Question: Good day everyone! I would like to ask for help regarding my code here. The main concern is to search from the MySQL database the keyword provided by a textbox. Here's my GUI for reference.

When I type my search key on the text box and the selected a column on the combo box, the search query will have its output on the listview. I've tried numerous combinations to gain an output, but to no avail.
Here's my code for you to help me.
'''
Private Sub Search()
lviClientList.Items.Clear()
Dim strSqlSearch As String = "SELECT code, Company, StAdd, City, ContactPerson, Phone, Mobile, Email, Remarks FROM tblclients WHERE '@Column' LIKE '%" & txtSearchCriteria.Text & "%'"
Dim item As New ListViewItem()
If cboColumns.SelectedIndex = 0 Then
column = "code"
ElseIf cboColumns.SelectedIndex = 1 Then
column = "Company"
ElseIf cboColumns.SelectedIndex = 2 Then
column = "StAdd"
ElseIf cboColumns.SelectedIndex = 3 Then
column = "City"
ElseIf cboColumns.SelectedIndex = 4 Then
column = "ContactPerson"
ElseIf cboColumns.SelectedIndex = 5 Then
column = "Phone"
ElseIf cboColumns.SelectedIndex = 6 Then
column = "Mobile"
ElseIf cboColumns.SelectedIndex = 7 Then
column = "Email"
ElseIf cboColumns.SelectedIndex = 8 Then
column = "Remarks"
End If
Dim mysqlCommand As New MySqlCommand(strSqlSearch, mysqlConnection)
mysqlCommand.Parameters.AddWithValue("@Column", column)
Try
mysqlConnection.Open()
mysqlReader = mysqlCommand.ExecuteReader()
Do While mysqlReader.Read()
item = lviClientList.Items.Add(mysqlReader("code").ToString)
item.SubItems.Add(mysqlReader("Company").ToString)
item.SubItems.Add(mysqlReader("StAdd").ToString)
item.SubItems.Add(mysqlReader("City").ToString)
item.SubItems.Add(mysqlReader("ContactPerson").ToString)
item.SubItems.Add(mysqlReader("Phone").ToString)
item.SubItems.Add(mysqlReader("Mobile").ToString)
item.SubItems.Add(mysqlReader("Email").ToString)
item.SubItems.Add(mysqlReader("Remarks").ToString)
Loop
Catch ex As Exception
MsgBox("No results found.", MsgBoxStyle.OkOnly, "Project Analysis System")
Finally
mysqlReader.Close()
mysqlConnection.Close()
End Try
End Sub
'''
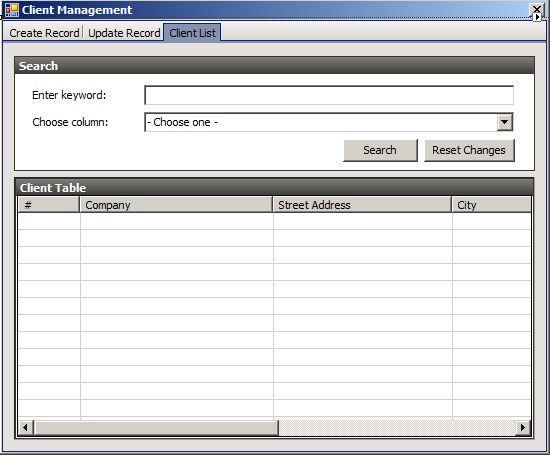
Answer: It is not clear why your code doesn't work well. Try to change the code in your 'Catch' clause
'''
MsgBox("No results found.", MsgBoxStyle.OkOnly, "Project Analysis System")
'''
into
'''
Msgbox(ex.Message.ToString(), MsgBoxStyle.OkOnly, "Project Analysis System")
'''
so you will know what the exact error is.
You can concatenate the value for the 'ColumnName' since it is statically set in your code. But the value on 'WHERE' should be parameterized as it is the one entered by the user.
Try this modified Code,
'''
Private Sub Search()
lviClientList.Items.Clear()
Dim item As New ListViewItem()
Dim _isFound As Boolean = False
Dim colName() As String = {"code", "Company", "StAdd", "City", "ContactPerson", "Phone", "Mobile", "Email", "Remarks"}
Dim strSqlSearch As String = "SELECT code, Company, StAdd, City, " & _
"ContactPerson, Phone, Mobile, Email, Remarks " & _
"FROM tblclients " & _
"WHERE " & colName(cboColumns.SelectedIndex) & " LIKE CONCAT('%', @valueName, '%')"
Using myConn As New MySqlConnection("connectionStringHere")
Using myComm As New MySqlCommand()
With myComm
.Connection = myConn
.CommandType = CommandType.Text
.CommandText = strSqlSearch
.Parameters.AddWithValue("@valueName", txtSearchCriteria.Text);
End With
Try
myConn.Open()
Dim myReader As MySqlDataReader = myComm.ExecuteReader()
While myReader.Read()
_isFound = True
item = lviClientList.Items.Add(myReader("code").ToString)
item.SubItems.Add(myReader("Company").ToString)
item.SubItems.Add(myReader("StAdd").ToString)
item.SubItems.Add(myReader("City").ToString)
item.SubItems.Add(myReader("ContactPerson").ToString)
item.SubItems.Add(myReader("Phone").ToString)
item.SubItems.Add(myReader("Mobile").ToString)
item.SubItems.Add(myReader("Email").ToString)
item.SubItems.Add(myReader("Remarks").ToString)
End While
If Not _isFound Then
MsgBox("No results found.", MsgBoxStyle.OkOnly, "Project Analysis System")
End If
Catch ex As MySqlException
Msgbox(ex.Message.ToString(), MsgBoxStyle.OkOnly, "Project Analysis System")
End Try
End Using
End Using
End Sub
'''